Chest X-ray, AP view. Patient: 34 years old, sex M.
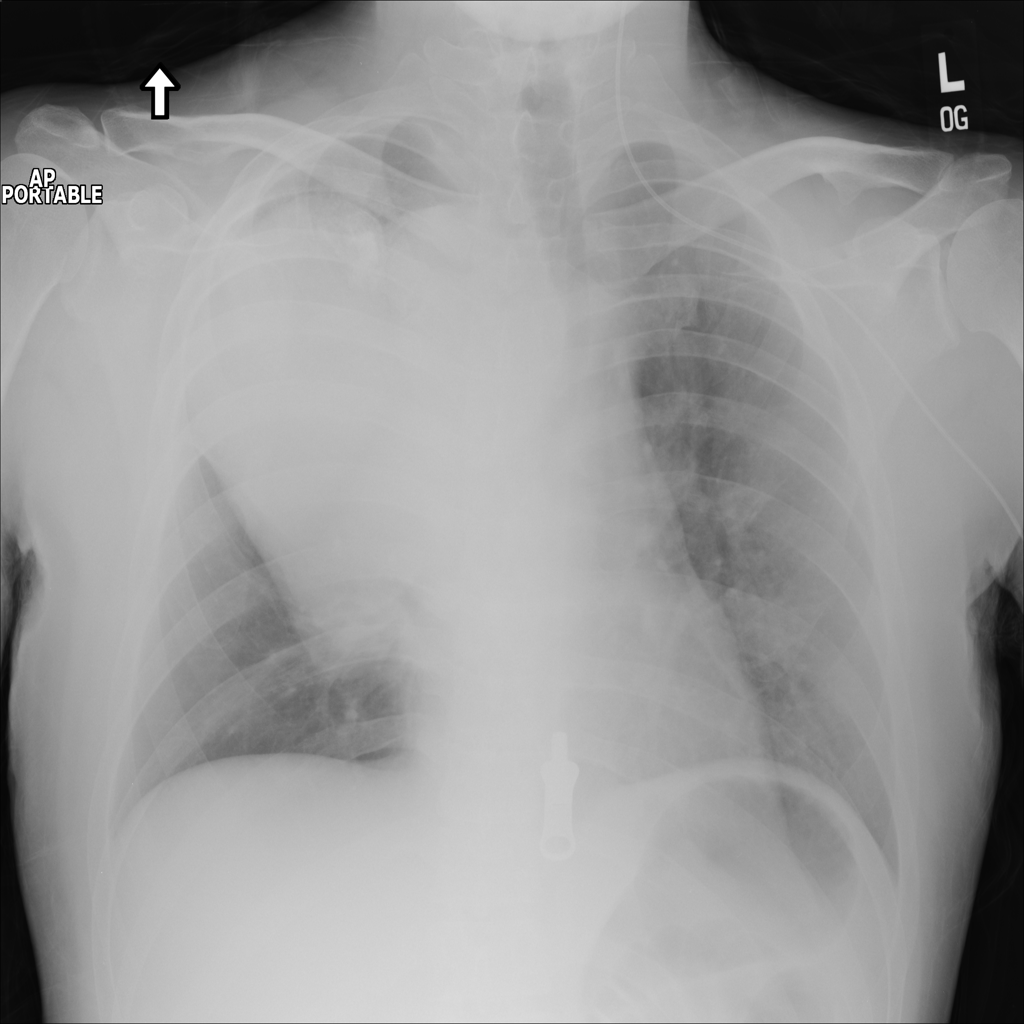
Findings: No Finding